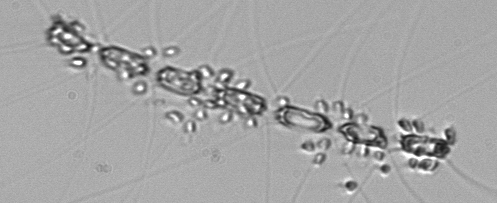
Label: Chaetoceros_didymus_TAG_external_flagellate